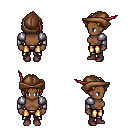
a pixel art fantasy rpg character, female body template, human, dark skin, steel arm armor, gold greaves, blonde parted hairstyle, leather cap, maroon shoes, four views (front, back, left, right), 2x2 character sprite sheet, small pixel art, hard edges, no anti-aliasing